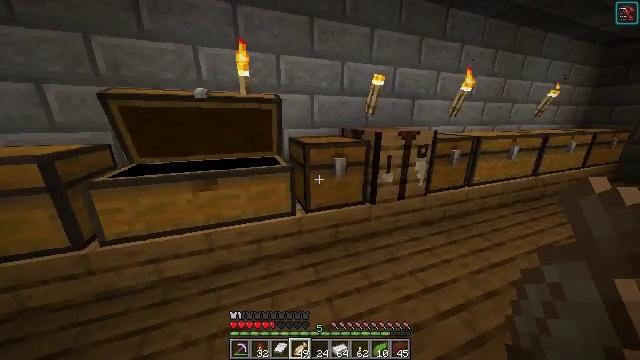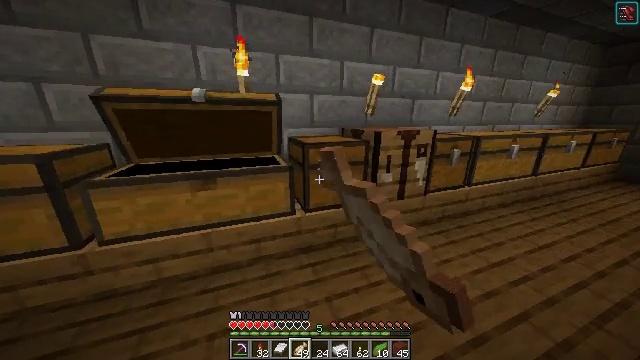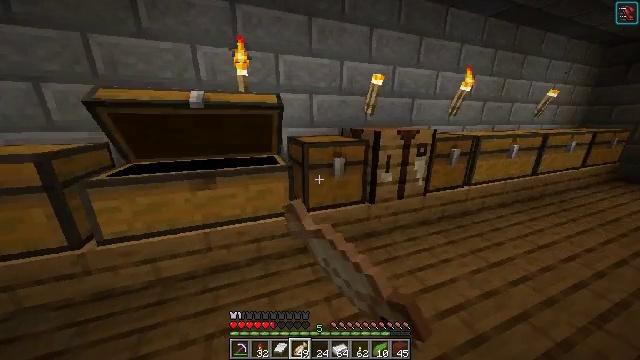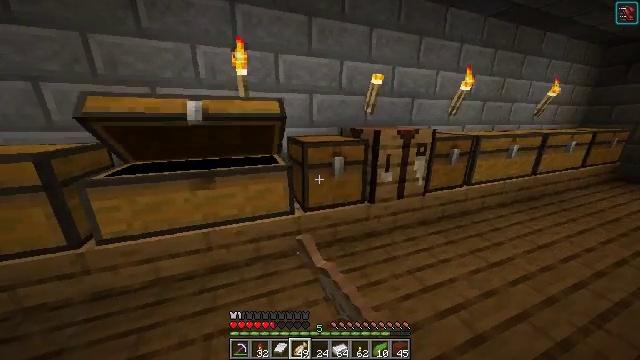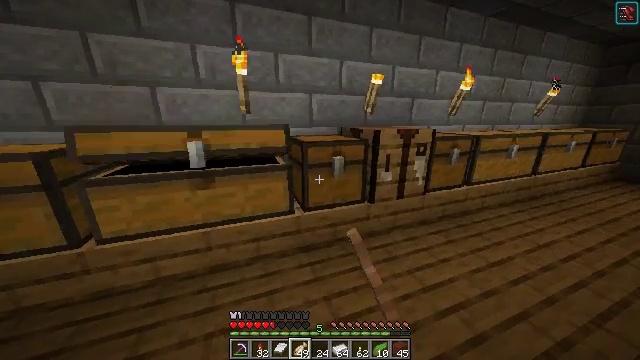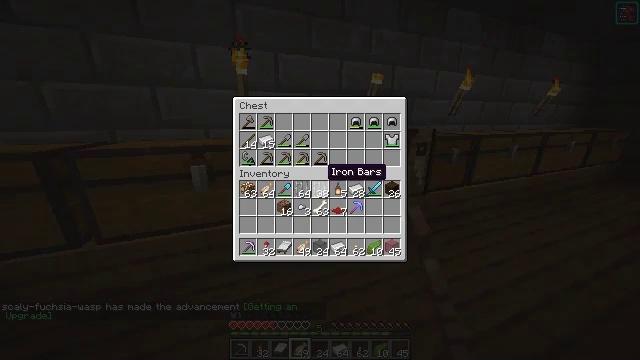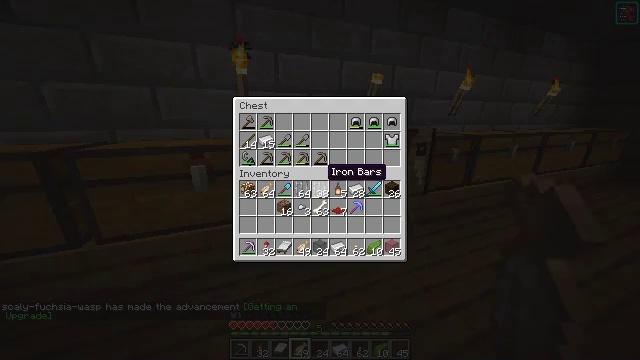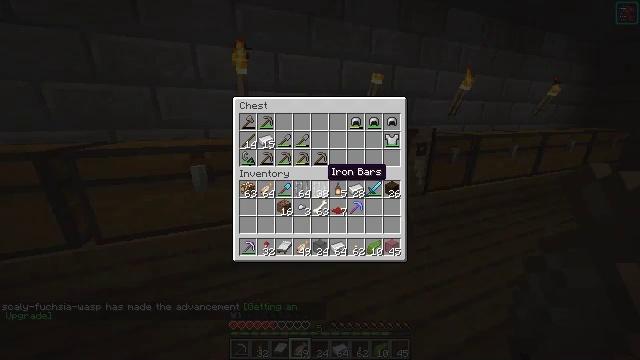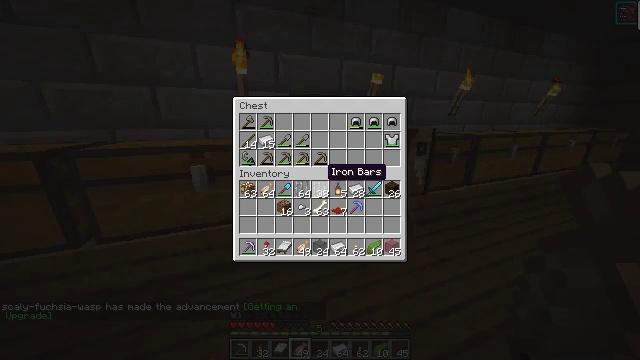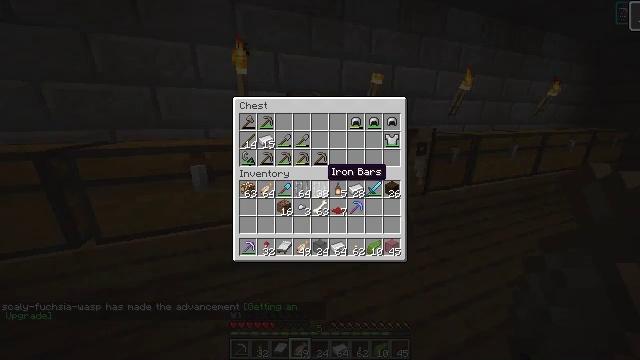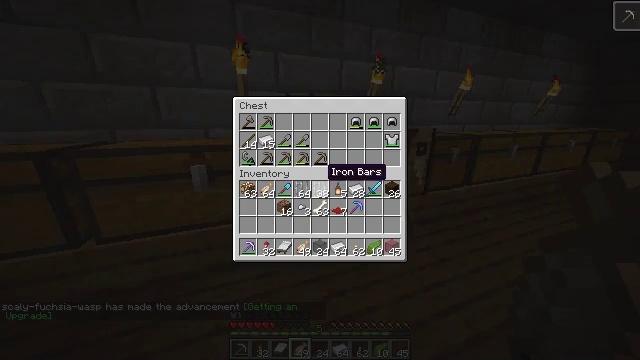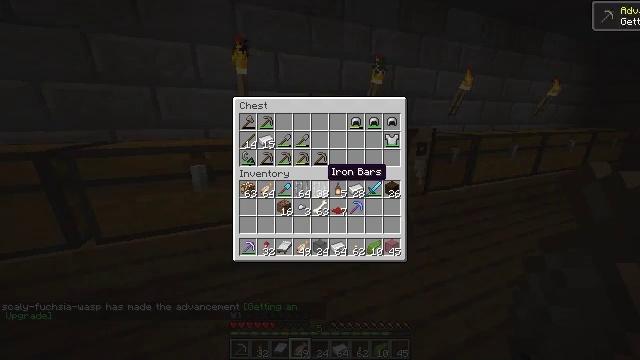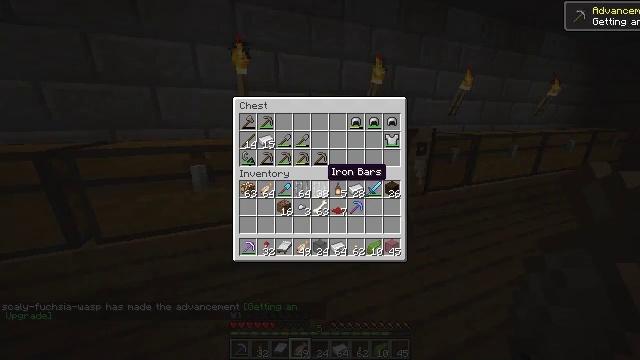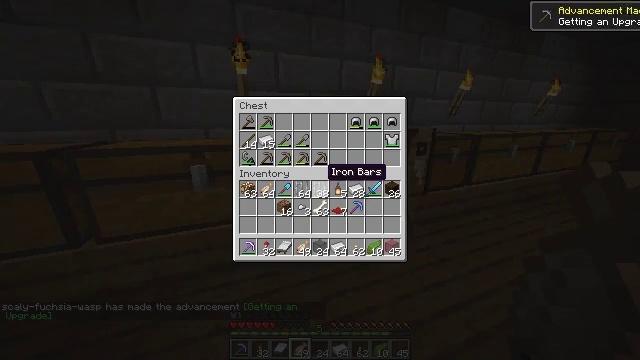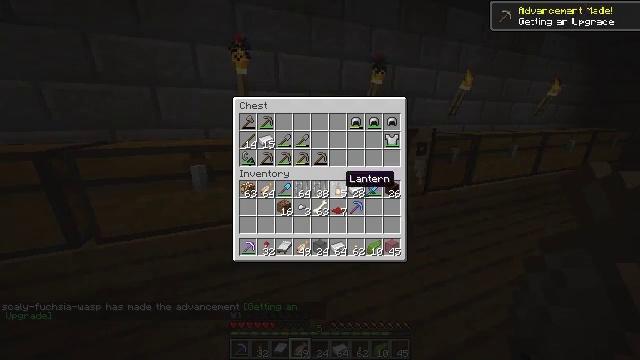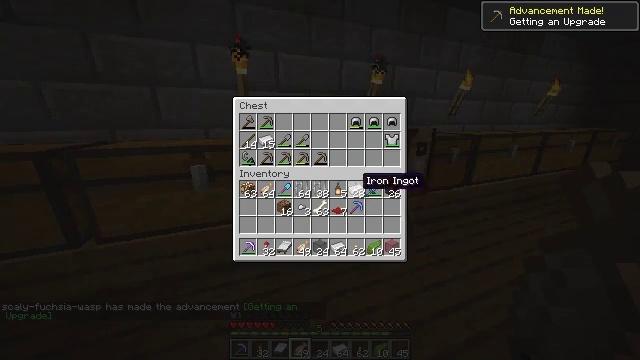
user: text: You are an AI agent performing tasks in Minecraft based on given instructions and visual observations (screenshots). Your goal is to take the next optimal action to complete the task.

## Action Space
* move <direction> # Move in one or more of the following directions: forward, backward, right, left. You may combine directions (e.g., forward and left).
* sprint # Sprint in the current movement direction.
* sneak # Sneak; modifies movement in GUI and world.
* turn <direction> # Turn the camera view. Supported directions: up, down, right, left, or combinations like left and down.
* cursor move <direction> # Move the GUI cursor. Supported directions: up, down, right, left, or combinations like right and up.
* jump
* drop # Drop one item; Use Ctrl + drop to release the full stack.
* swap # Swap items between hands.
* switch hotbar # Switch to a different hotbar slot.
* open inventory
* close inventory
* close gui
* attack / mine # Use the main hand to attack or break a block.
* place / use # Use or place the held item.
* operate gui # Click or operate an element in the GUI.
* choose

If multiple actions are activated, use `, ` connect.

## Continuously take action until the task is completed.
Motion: motion action
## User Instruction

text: Craft iron nugget.
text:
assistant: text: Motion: use / place
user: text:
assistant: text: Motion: no_op
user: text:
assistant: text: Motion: no_op
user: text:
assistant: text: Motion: no_op
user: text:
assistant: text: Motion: open gui
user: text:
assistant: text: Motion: no_op
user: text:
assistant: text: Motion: no_op
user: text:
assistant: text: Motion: no_op
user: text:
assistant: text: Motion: no_op
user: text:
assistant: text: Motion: no_op
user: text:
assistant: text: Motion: no_op
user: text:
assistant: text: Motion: no_op
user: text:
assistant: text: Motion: no_op
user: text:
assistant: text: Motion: cursor move right and down
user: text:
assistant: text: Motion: cursor move right
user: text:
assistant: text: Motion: cursor move up
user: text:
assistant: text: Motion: cursor move left and up
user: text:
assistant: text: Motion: no_op
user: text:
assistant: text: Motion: cursor move down
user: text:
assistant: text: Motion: no_op
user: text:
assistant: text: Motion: cursor move up
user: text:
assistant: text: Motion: no_op
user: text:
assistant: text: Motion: close gui
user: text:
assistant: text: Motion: turn right
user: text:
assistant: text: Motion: move forward and move right, turn right
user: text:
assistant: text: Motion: move forward and move right, turn right
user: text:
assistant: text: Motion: move forward and move right
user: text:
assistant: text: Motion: move forward and move right
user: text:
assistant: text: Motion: move forward and move right, turn left
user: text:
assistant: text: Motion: move forward and move right, turn left